Question: What's the best way to align these elements? I want to avoid using margin-top on the check mark icons to align them to the centerline of the buttons.
'''
<div class="icon check" style="margin-top:11px;"></div>
'''
Live example here:
<URL>

'''
<div id="statusbar">
<div class="icon check"></div> <a class="btn inactive" href="">Button 1</a>
<div class="icon check"></div> <a class="btn inactive" href="">Button 2</a>
<div class="icon check"></div> <a class="btn inactive" href="">Button 3</a>
</div>
'''
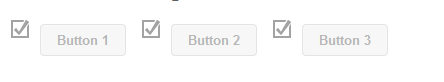
Answer: A good way is to set 'vertical-align:middle' to the wrapper and using 'display:inline-block' for the child like this:
'''
<div id="statusbar">
<div class="icon check"></div> <a class="btn inactive" href="">Button 1</a>
<div class="icon check"></div> <a class="btn inactive" href="">Button 2</a>
<div class="icon check"></div> <a class="btn inactive" href="">Button 3</a>
</div>
.icon{
width:10px;
height:10px;
border:1px solid #000;
display: inline-block;
}
.inactive{
display: inline-block;
}
#statusbar{
height:auto;
vertical-align: middle;
}
'''
<URL>